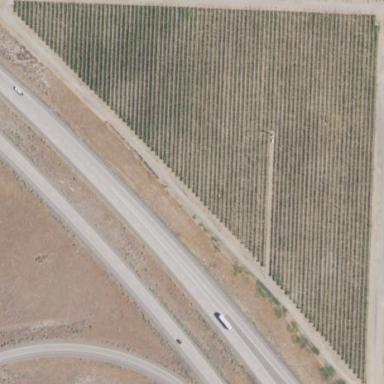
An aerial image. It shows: Vineyard.